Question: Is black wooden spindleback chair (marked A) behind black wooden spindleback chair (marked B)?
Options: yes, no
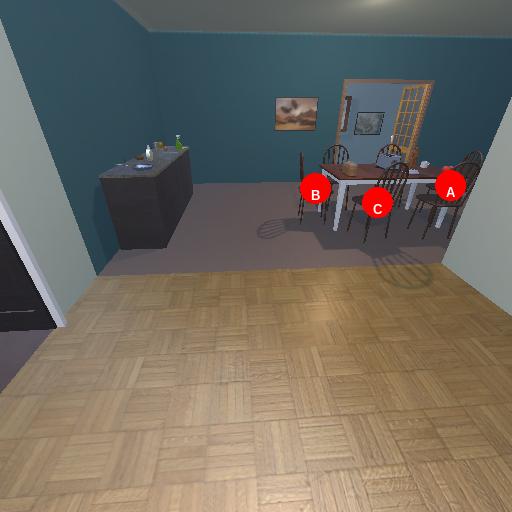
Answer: yes